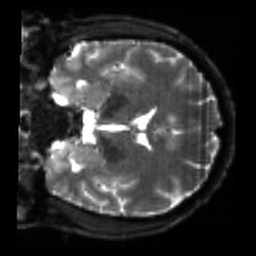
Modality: sbref
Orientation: coronal
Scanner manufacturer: siemens
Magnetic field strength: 3 T
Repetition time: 4 s
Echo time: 0.0594 s